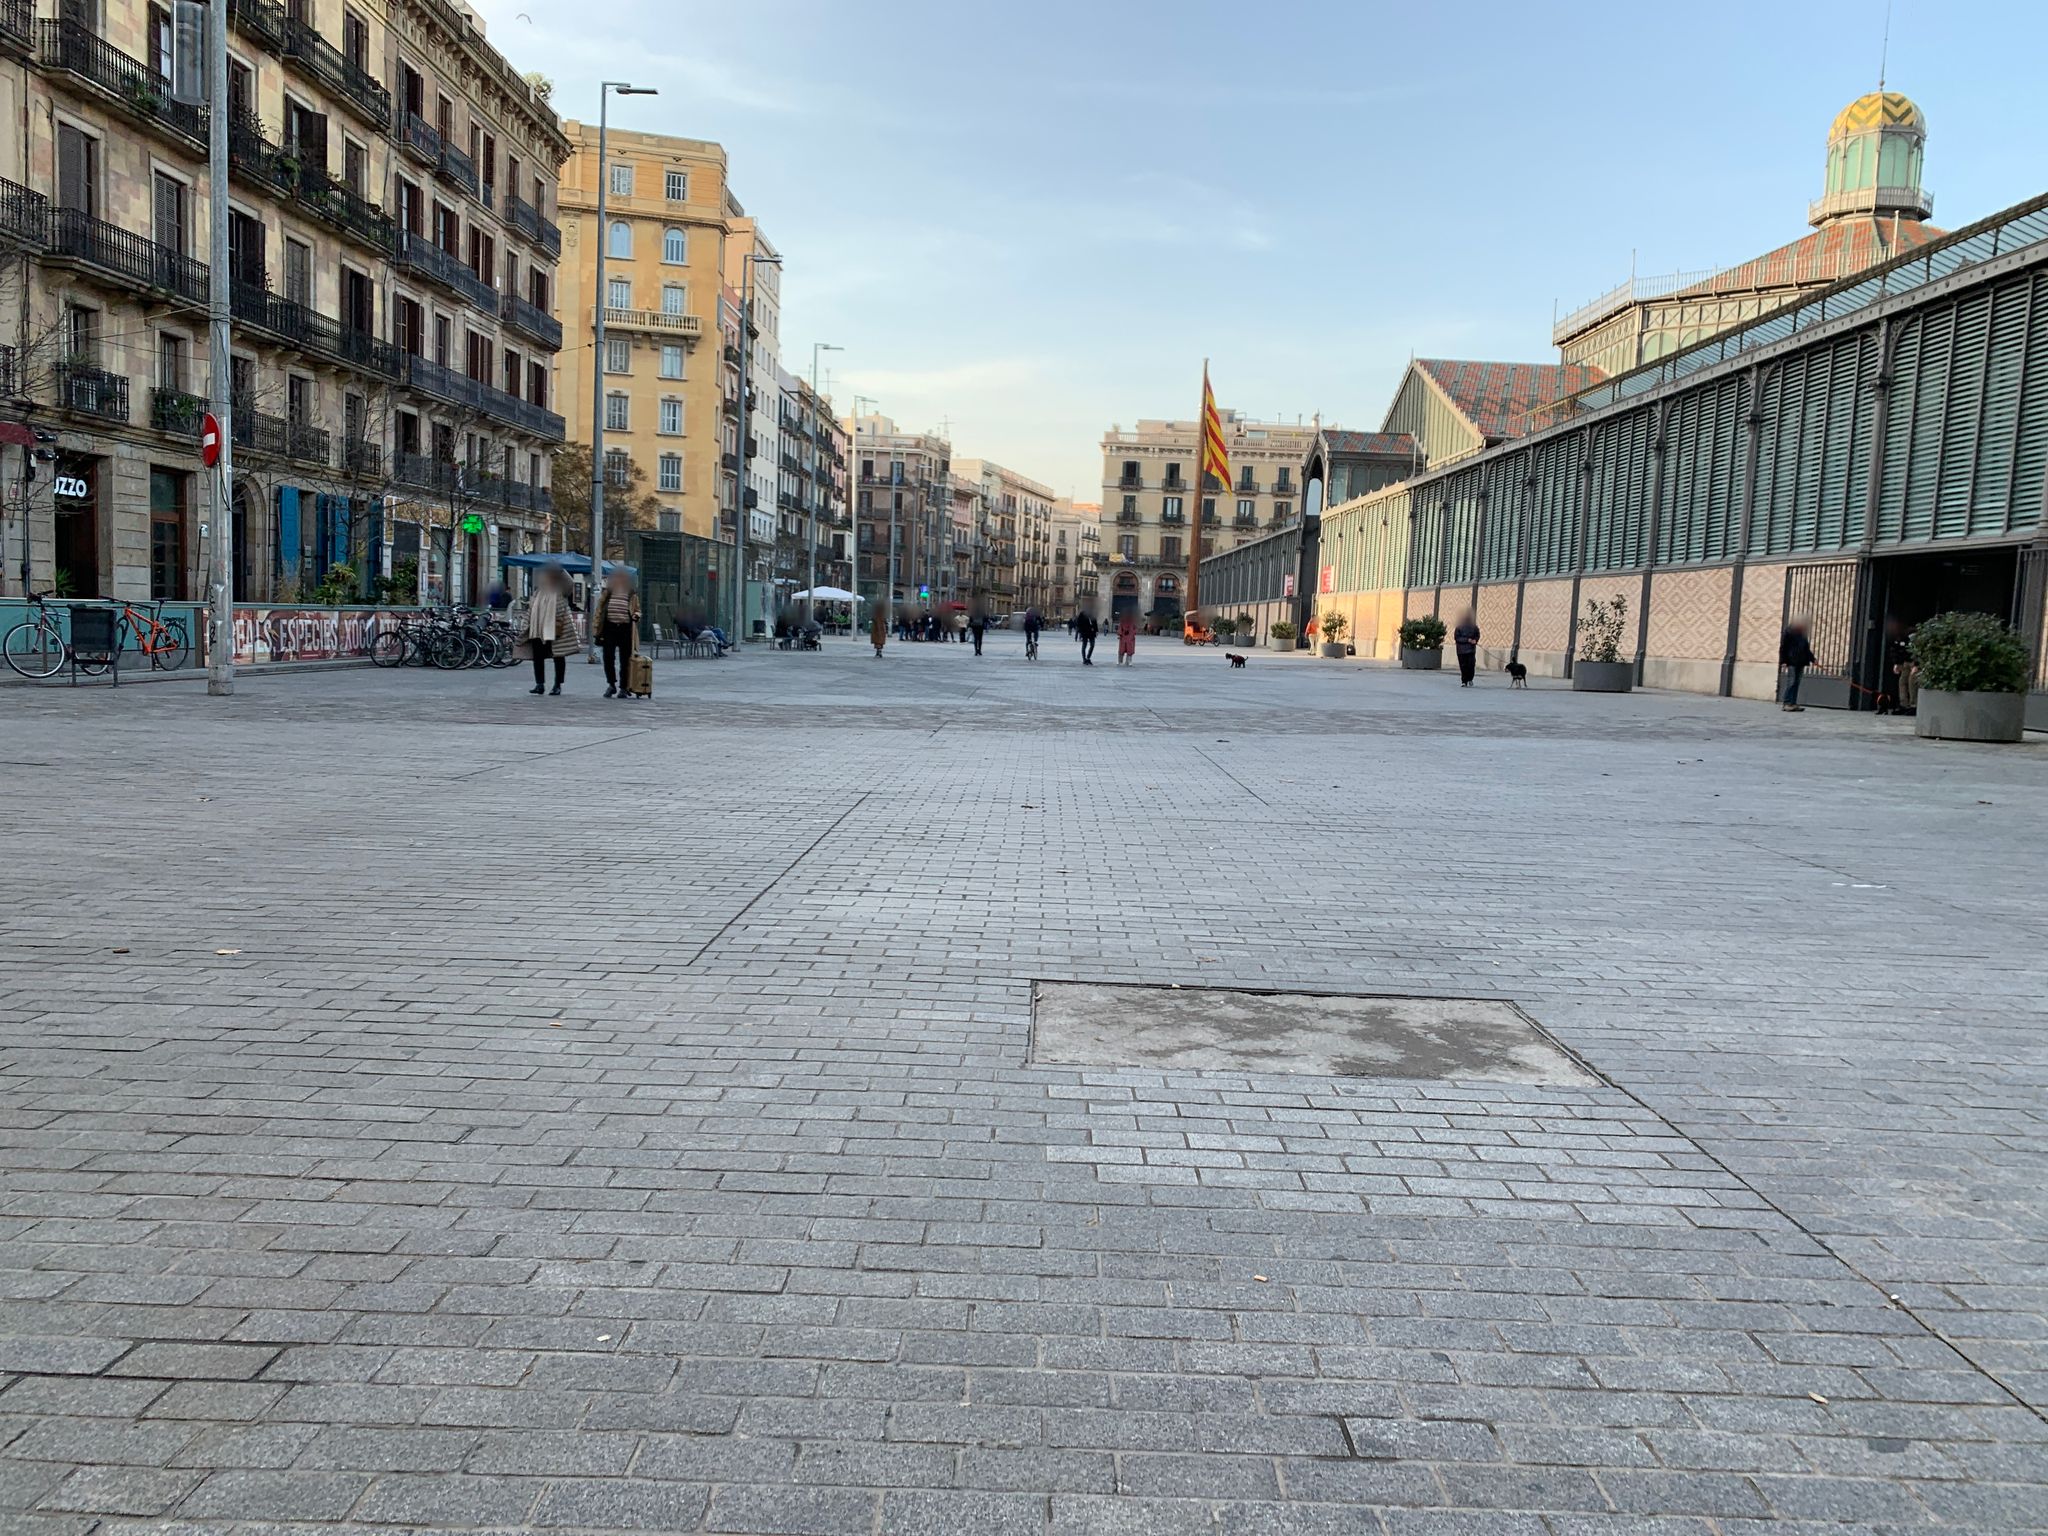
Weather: clear
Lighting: day
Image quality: good
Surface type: walking surface
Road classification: living_street
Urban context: urban centre
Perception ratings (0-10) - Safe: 2.73, Lively: 8.62, Beautiful: 5.49, Boring: 3.66, Depressing: 2.75, Wealthy: 9.57